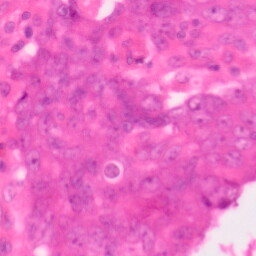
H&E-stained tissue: Colon